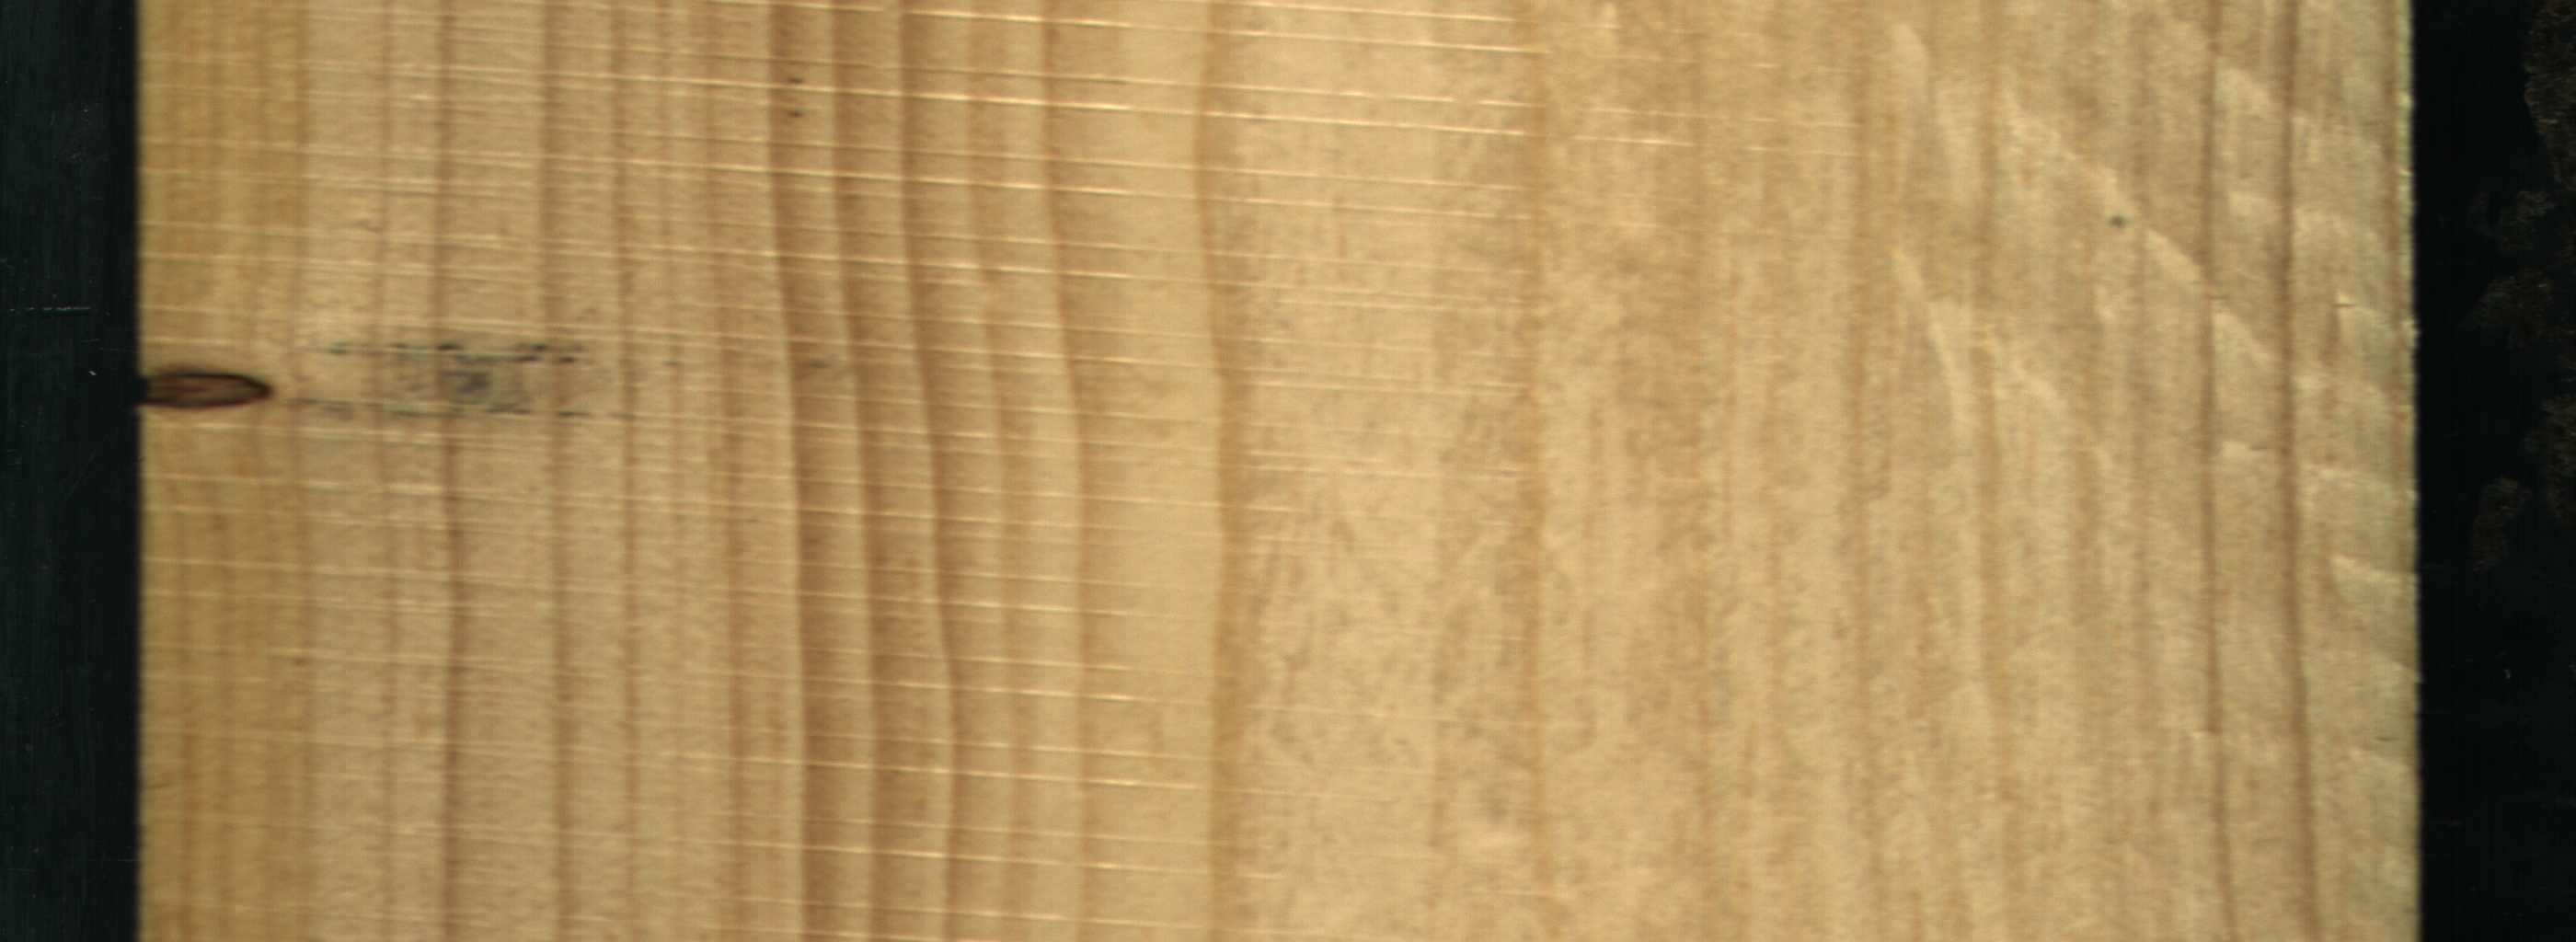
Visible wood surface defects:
resin
resin
Dead_Knot